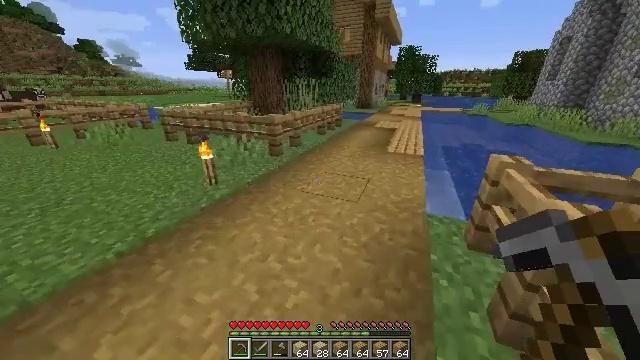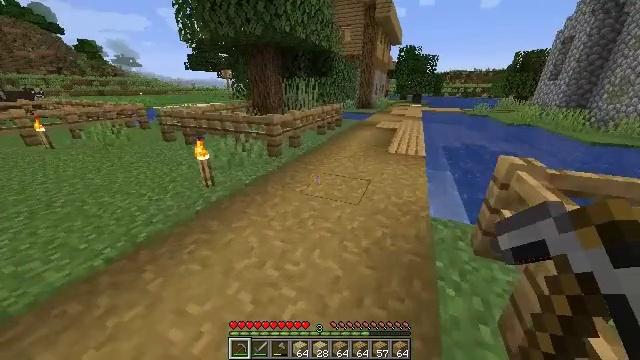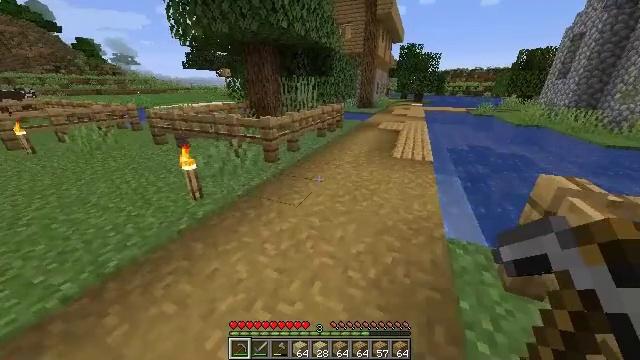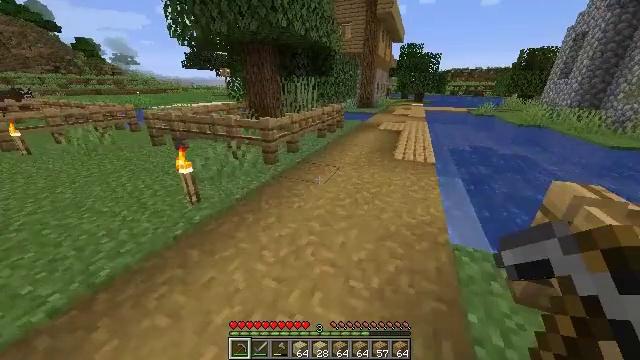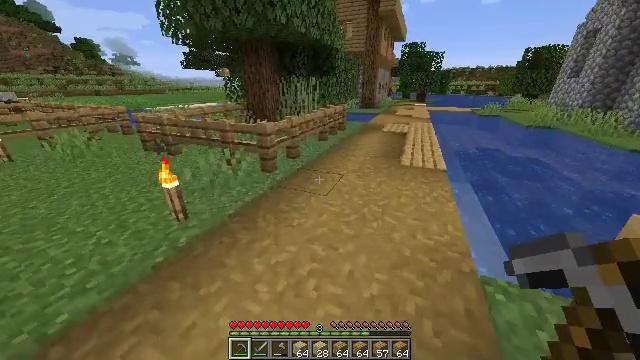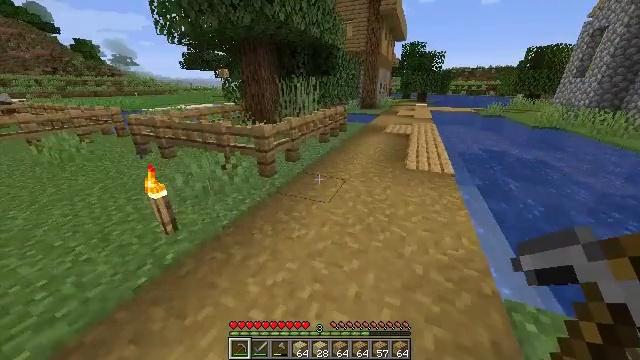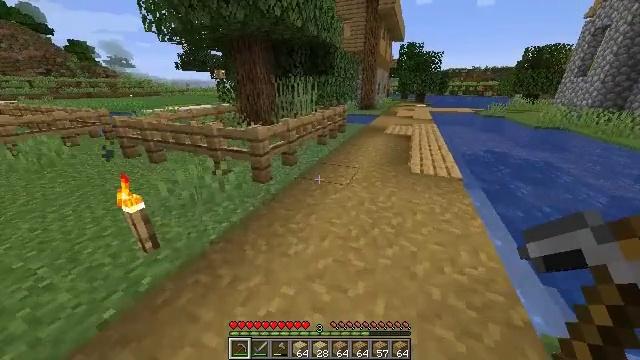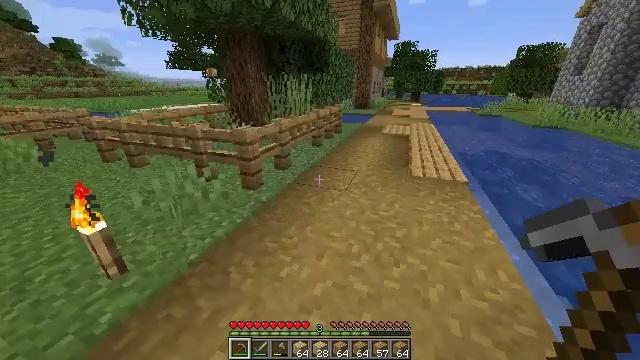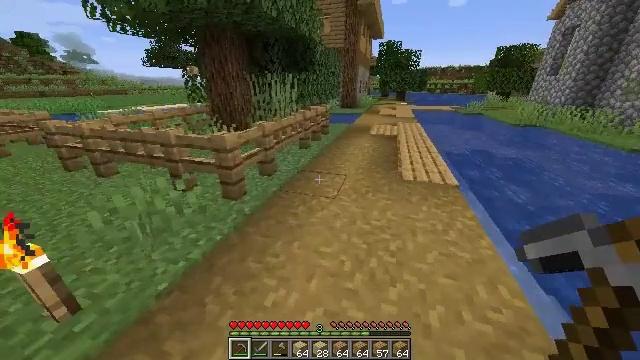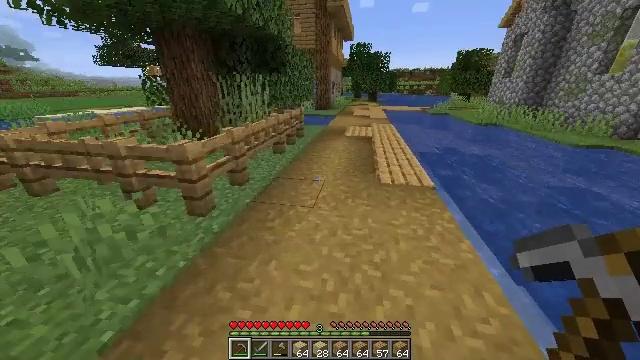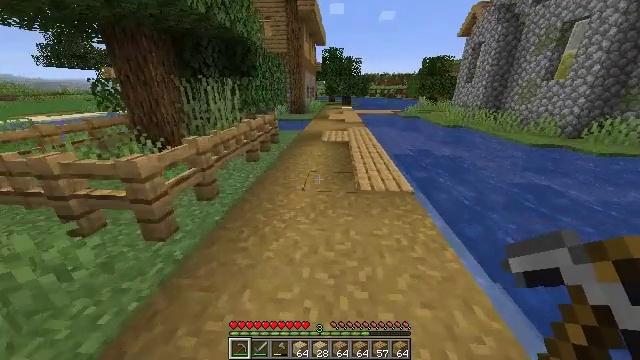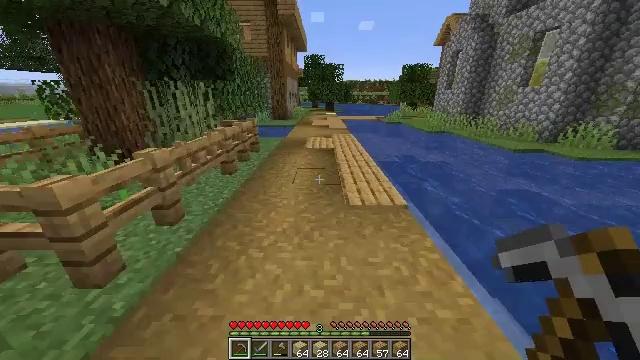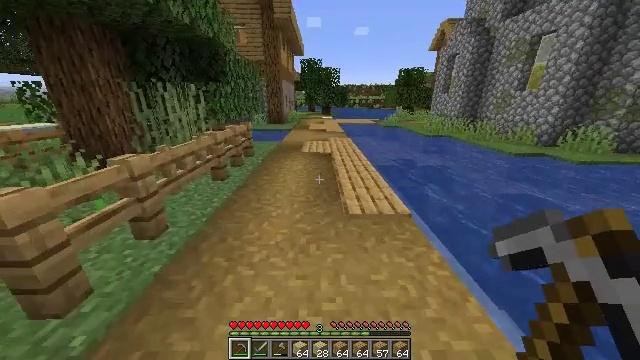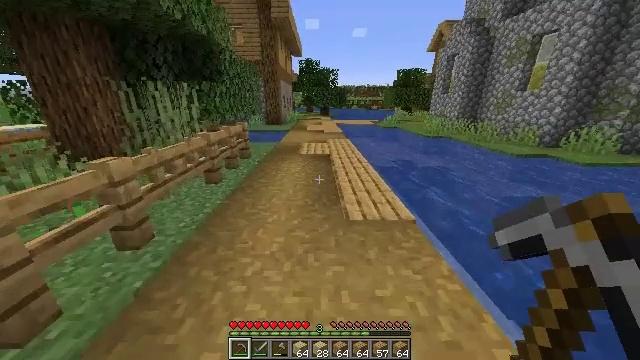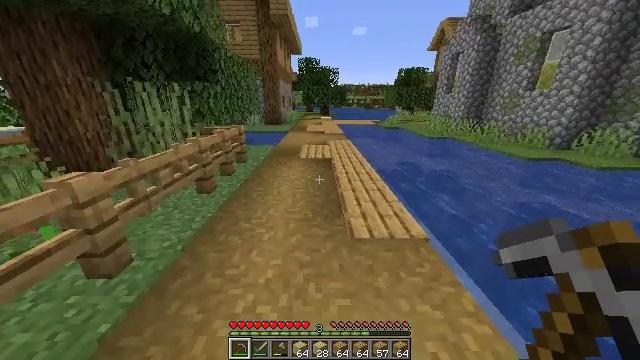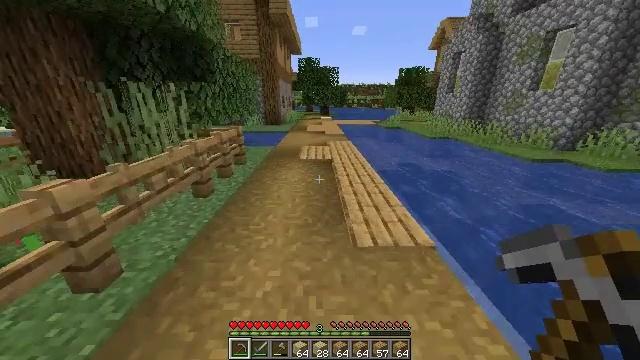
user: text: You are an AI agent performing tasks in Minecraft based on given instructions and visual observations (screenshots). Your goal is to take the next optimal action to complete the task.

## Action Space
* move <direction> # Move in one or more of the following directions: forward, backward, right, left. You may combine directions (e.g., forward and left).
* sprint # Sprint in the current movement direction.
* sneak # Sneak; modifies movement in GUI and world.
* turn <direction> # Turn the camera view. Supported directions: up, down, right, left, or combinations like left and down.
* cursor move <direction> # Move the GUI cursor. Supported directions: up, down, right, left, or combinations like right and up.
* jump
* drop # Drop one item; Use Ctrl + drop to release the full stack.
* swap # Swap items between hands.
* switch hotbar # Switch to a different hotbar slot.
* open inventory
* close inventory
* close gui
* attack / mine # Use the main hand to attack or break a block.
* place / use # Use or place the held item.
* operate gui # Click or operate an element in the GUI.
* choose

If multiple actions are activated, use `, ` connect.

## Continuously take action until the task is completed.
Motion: motion action
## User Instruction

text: Retrieve the white bed for later use.
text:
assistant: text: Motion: move forward, sprint
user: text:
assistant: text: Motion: move forward, sprint
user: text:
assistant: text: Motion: move forward, sprint
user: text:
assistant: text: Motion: move forward, sprint
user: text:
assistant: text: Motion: move forward, sprint
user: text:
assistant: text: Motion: move forward, sprint
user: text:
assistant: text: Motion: move forward, sprint, turn right
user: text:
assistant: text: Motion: move forward, sprint, turn right
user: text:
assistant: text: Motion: move forward, sprint, turn right
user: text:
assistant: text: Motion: move forward, sprint, turn right
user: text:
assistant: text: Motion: move forward, sprint, turn right and up
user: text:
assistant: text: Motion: move forward, sprint
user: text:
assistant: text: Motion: move forward, sprint
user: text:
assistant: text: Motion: move forward, sprint
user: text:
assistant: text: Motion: move forward, sprint
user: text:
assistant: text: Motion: move forward, sprint
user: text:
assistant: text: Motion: move forward, sprint
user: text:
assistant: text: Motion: move forward, sprint
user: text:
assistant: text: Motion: move forward, sprint
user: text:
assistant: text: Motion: move forward, sprint
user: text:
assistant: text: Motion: move forward, sprint
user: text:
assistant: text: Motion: move forward, sprint
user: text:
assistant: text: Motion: move forward, sprint
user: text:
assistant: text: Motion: move forward, sprint
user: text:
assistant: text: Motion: move forward, sprint
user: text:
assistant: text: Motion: move forward, sprint
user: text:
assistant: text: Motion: move forward, sprint
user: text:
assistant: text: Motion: move forward, sprint
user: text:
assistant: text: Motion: move forward, sprint
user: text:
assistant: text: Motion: move forward, sprint